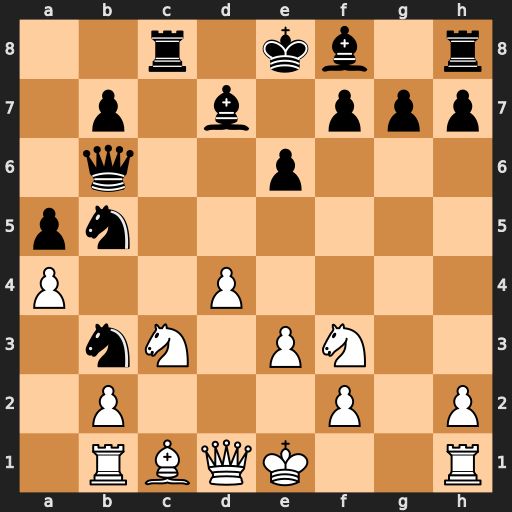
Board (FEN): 2r1kb1r/1p1b1ppp/1q2p3/pn6/P2P4/1nN1PN2/1P3P1P/1RBQK2R
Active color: w
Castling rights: Kk
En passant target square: -
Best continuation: Qxb3 Bc6 d5